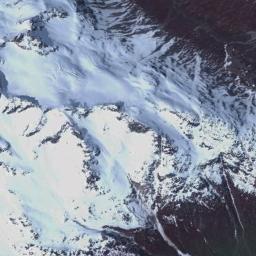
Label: snowberg